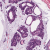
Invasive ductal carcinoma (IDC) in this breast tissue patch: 1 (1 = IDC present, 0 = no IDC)